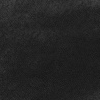
Atmospheric dust classification: not_dusty